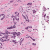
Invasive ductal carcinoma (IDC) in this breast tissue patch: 0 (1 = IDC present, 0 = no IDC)